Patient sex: F
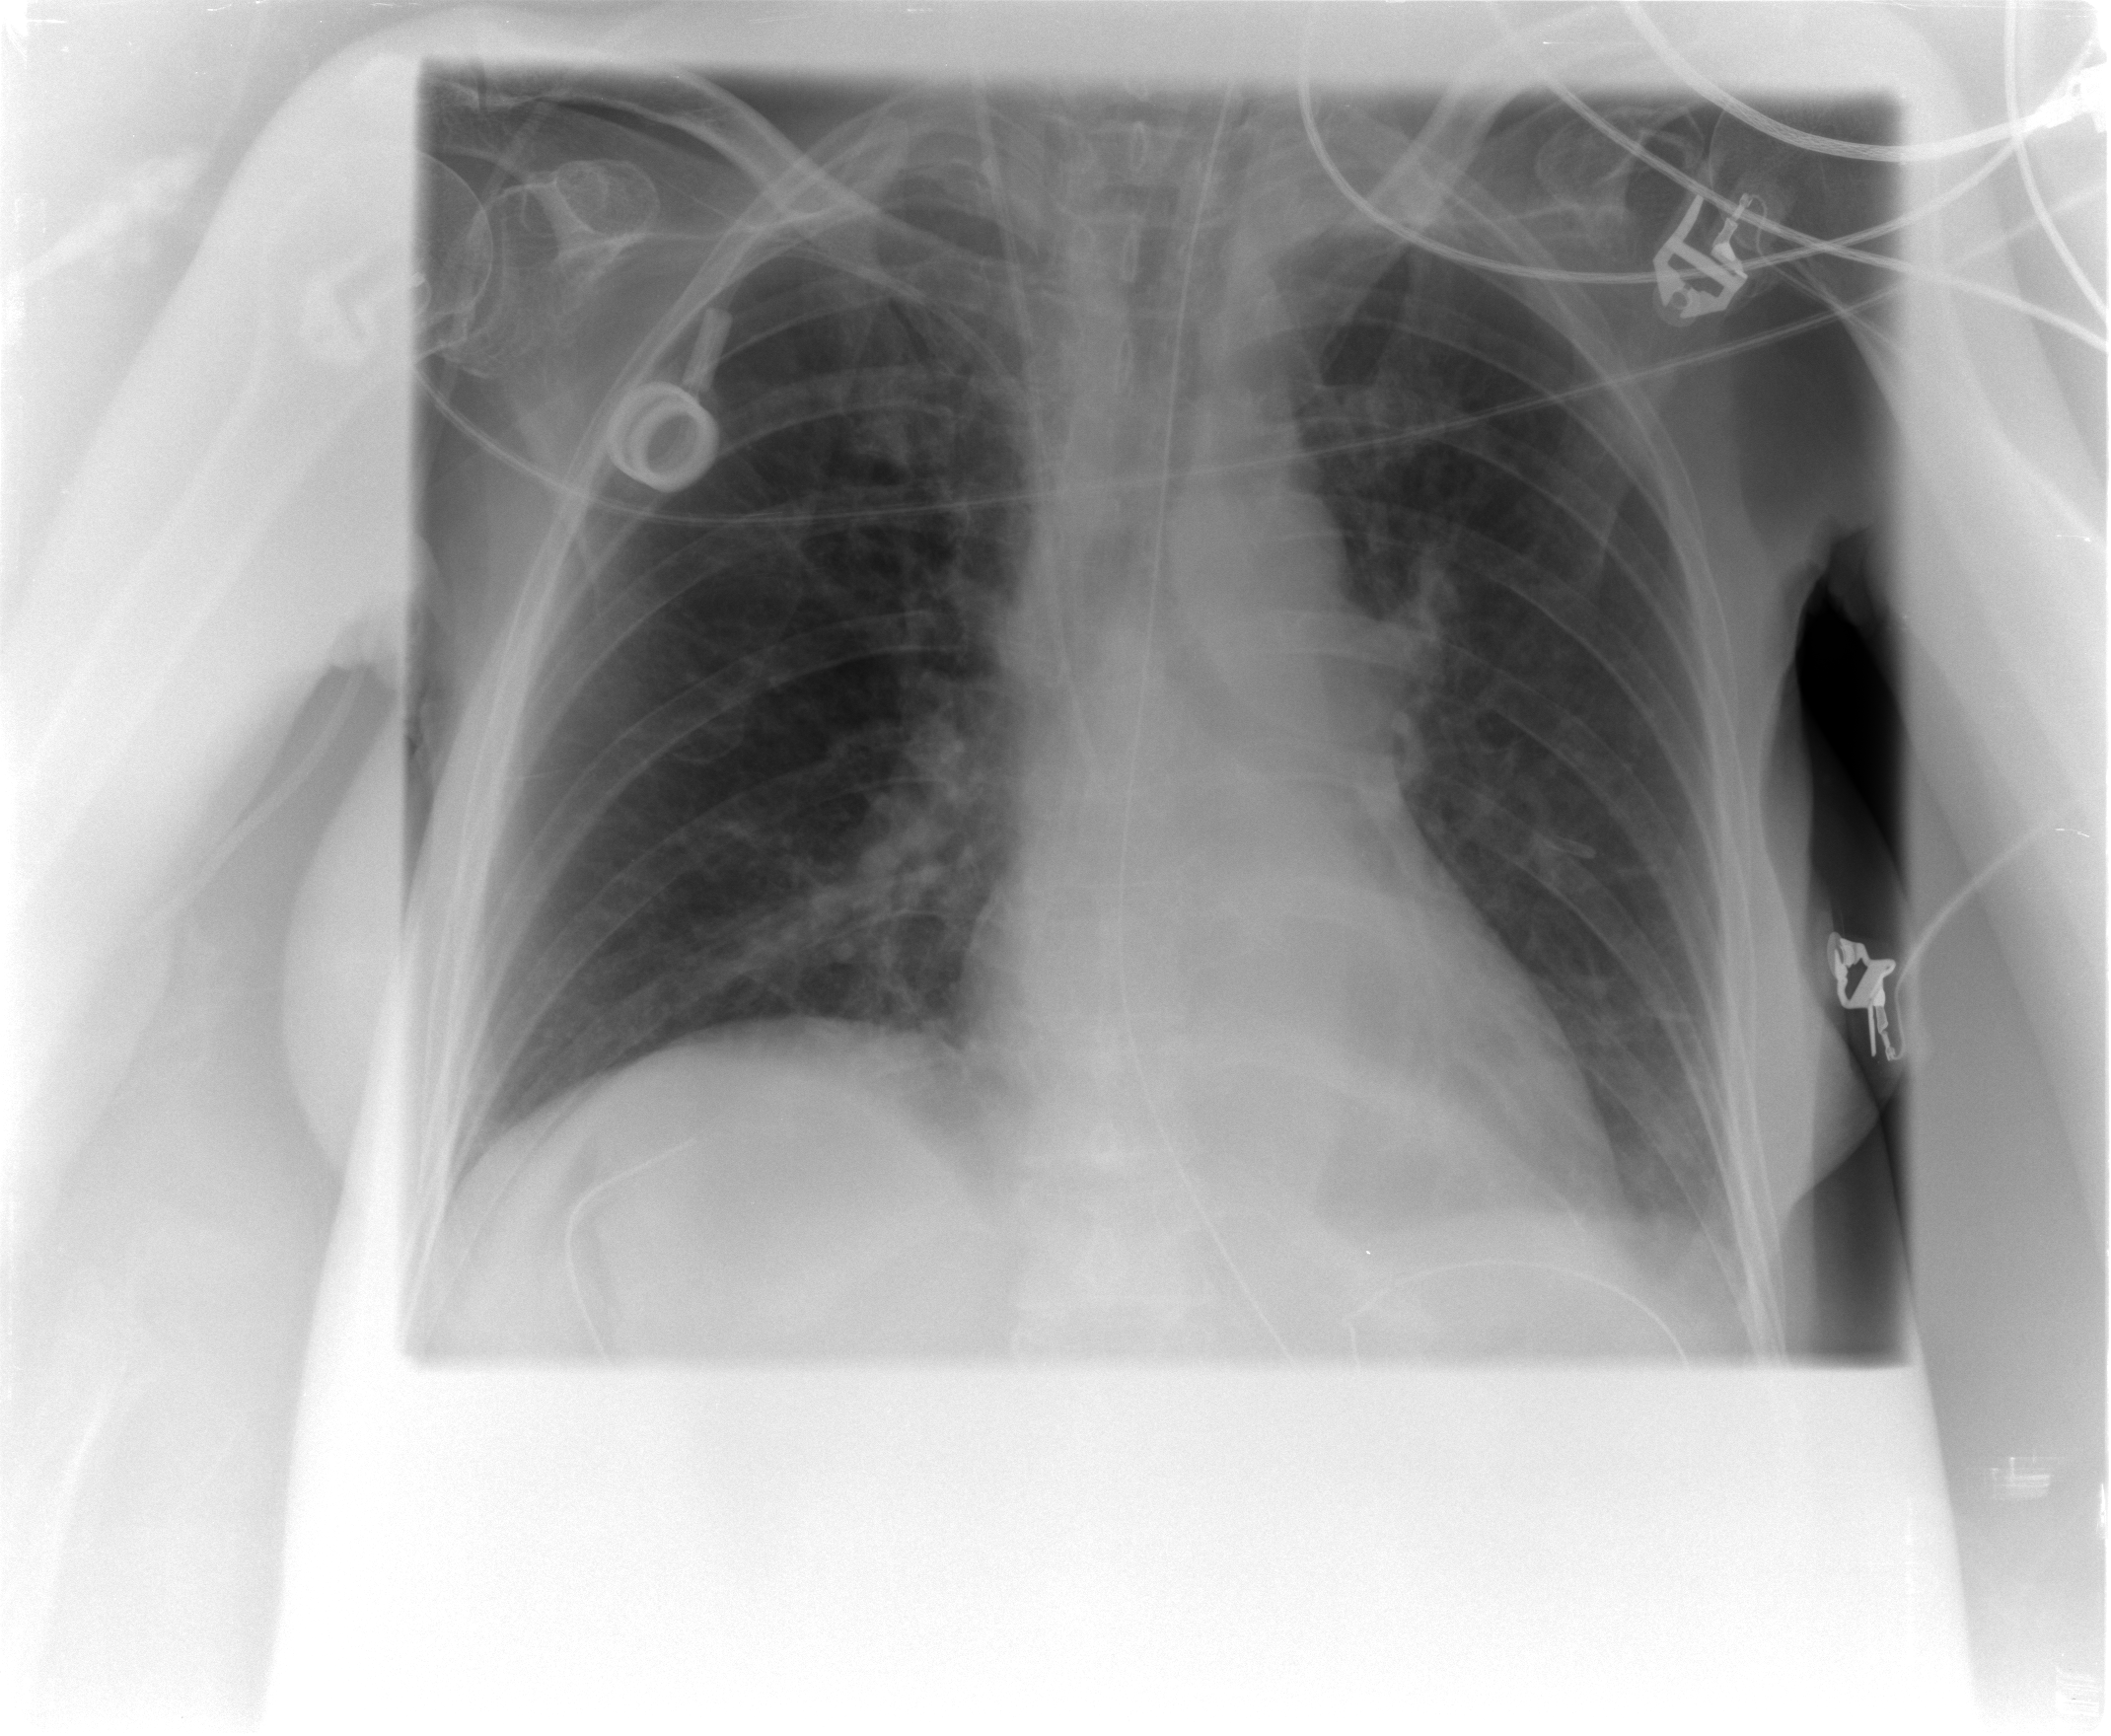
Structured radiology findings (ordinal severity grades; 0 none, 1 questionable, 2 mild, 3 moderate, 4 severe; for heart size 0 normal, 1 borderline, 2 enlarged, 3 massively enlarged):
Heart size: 0
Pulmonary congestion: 0
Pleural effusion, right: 0
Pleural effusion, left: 2
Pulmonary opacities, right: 0
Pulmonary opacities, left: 0
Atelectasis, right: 0
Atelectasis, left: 2